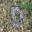
Label: 0